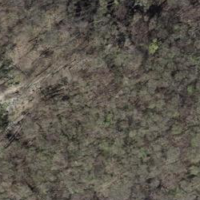
EUNIS habitat code: 52
Species observed at this site:
Lathyrus vernus
Helleborus niger
Melittis melissophyllum